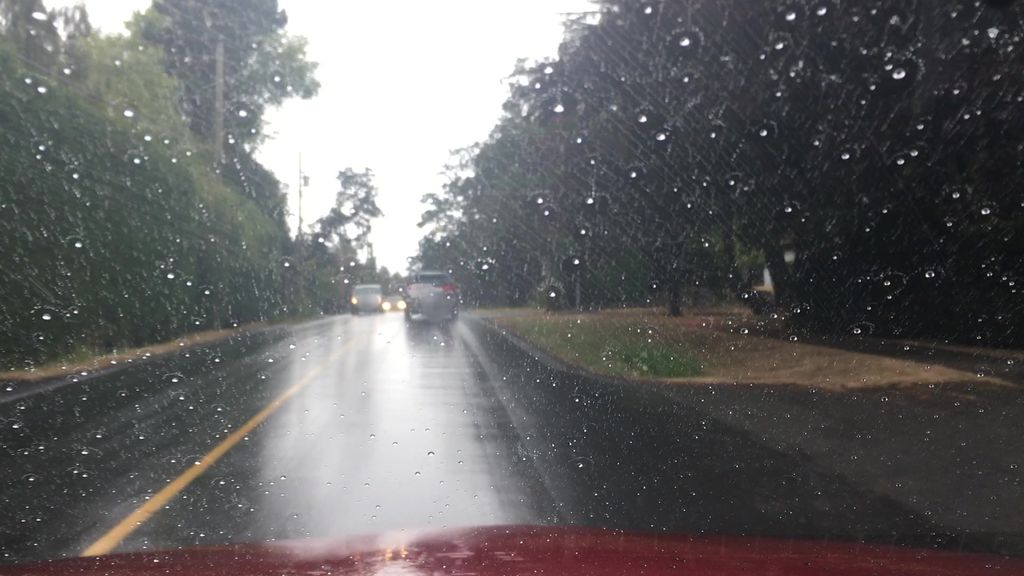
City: victoria